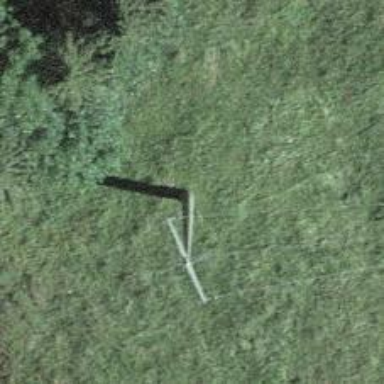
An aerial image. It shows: Minor power line.